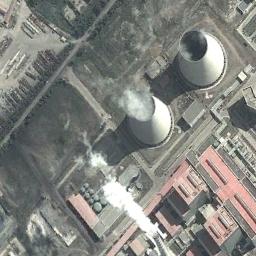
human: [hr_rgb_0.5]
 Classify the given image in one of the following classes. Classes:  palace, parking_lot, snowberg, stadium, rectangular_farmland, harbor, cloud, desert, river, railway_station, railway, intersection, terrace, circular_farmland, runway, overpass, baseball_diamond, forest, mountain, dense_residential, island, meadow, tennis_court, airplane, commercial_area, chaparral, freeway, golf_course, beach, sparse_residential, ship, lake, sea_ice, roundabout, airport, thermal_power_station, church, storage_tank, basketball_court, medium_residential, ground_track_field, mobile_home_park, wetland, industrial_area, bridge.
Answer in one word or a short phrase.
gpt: thermal_power_station